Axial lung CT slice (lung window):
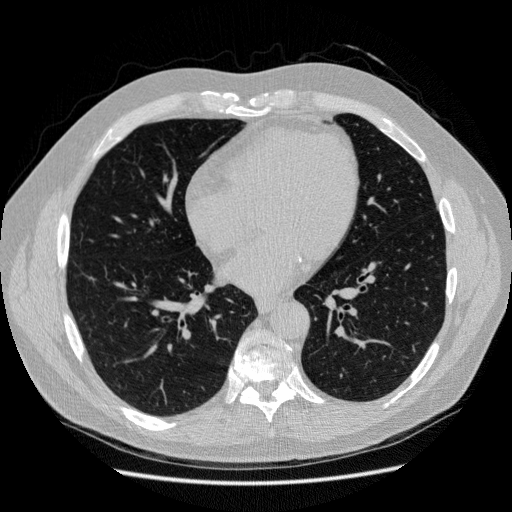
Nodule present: no